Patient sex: M
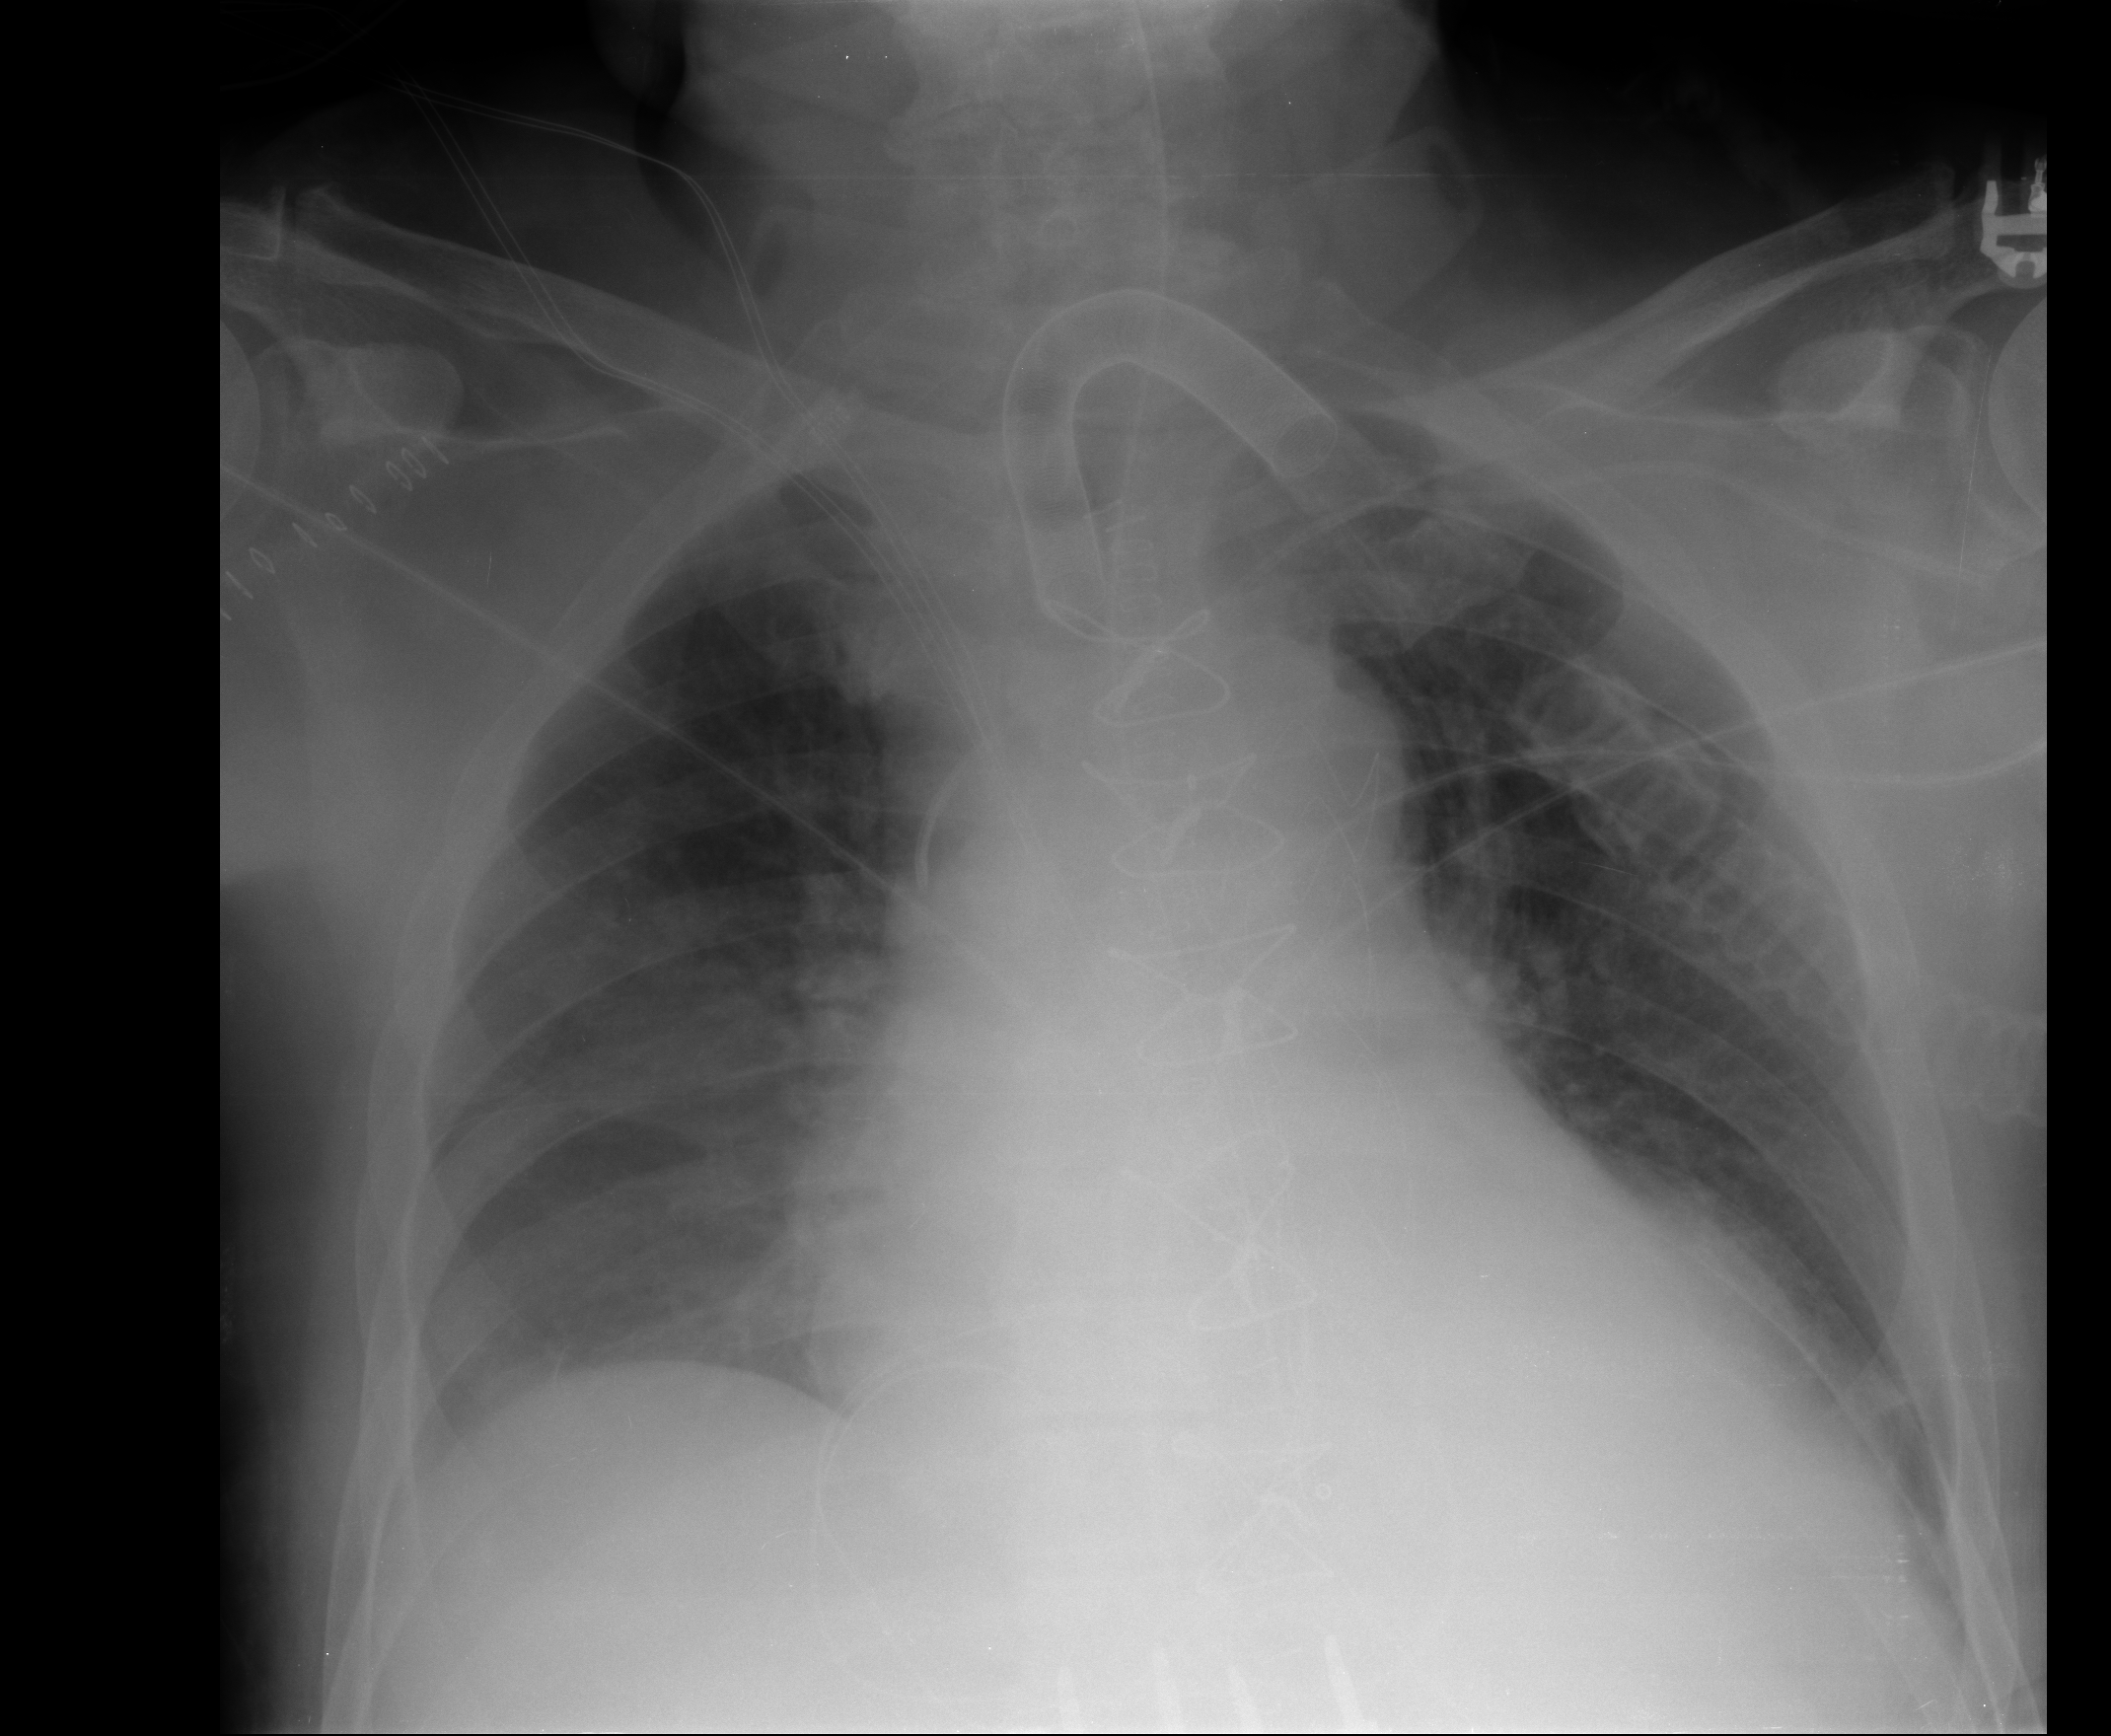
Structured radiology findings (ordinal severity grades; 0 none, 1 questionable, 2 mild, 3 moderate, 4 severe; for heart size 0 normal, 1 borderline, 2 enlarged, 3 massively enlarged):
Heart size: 2
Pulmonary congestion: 2
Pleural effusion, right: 0
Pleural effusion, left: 0
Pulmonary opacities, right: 2
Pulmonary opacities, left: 2
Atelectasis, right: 1
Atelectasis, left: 1